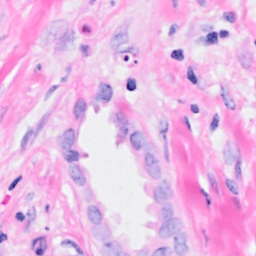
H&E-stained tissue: Breast